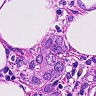
Metastatic tissue present: yes